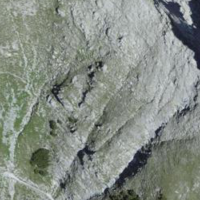
EUNIS habitat code: 26
Species observed at this site:
Leontopodium nivale